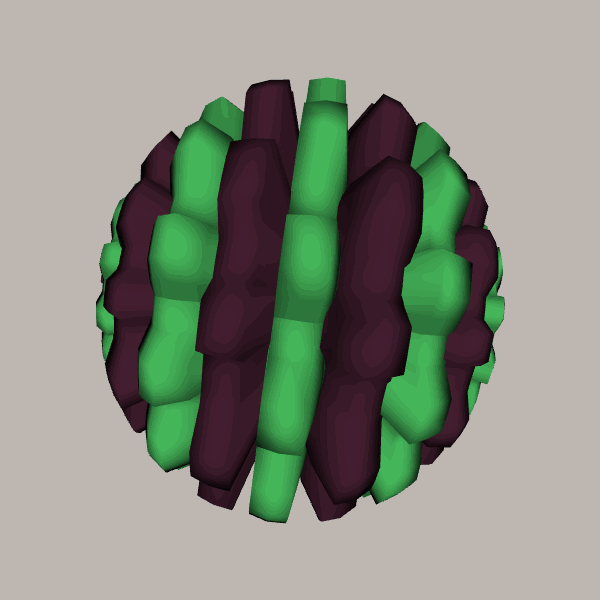
Background: light